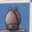
Piece: bB